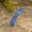
Label: 1